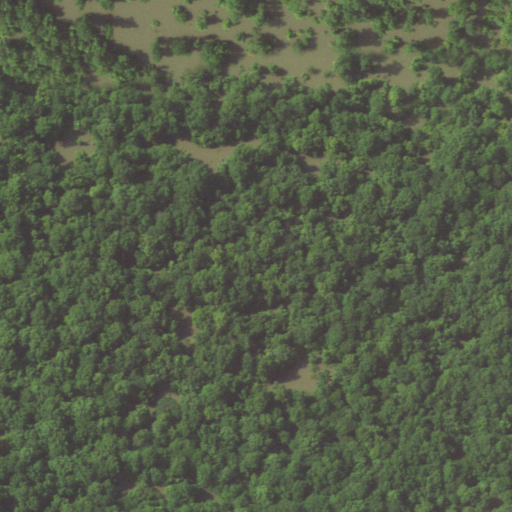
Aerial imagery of ridge(s) in Louisiana named Cane Ridge containing woody wetlands and open development